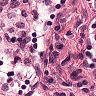
Metastatic tissue present: no